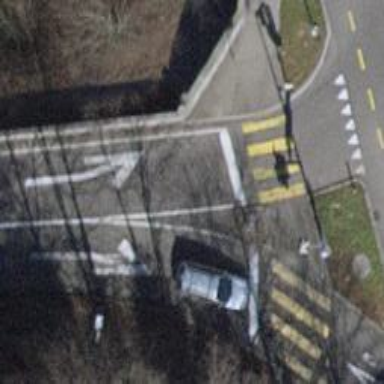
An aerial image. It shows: Zebra crossing with traffic signals on the road.